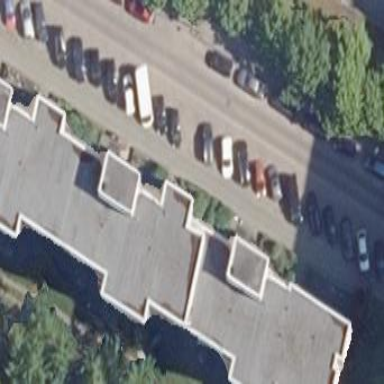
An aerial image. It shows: Residential apartment building with flat roof.